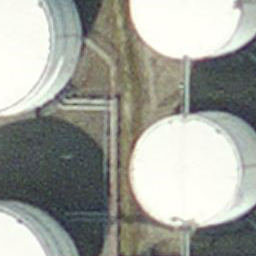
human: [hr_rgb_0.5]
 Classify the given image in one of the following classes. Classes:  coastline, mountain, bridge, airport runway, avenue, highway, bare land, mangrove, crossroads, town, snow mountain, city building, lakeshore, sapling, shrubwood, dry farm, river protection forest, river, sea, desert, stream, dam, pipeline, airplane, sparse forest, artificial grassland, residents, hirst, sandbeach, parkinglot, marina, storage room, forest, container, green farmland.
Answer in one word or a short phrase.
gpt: storage room